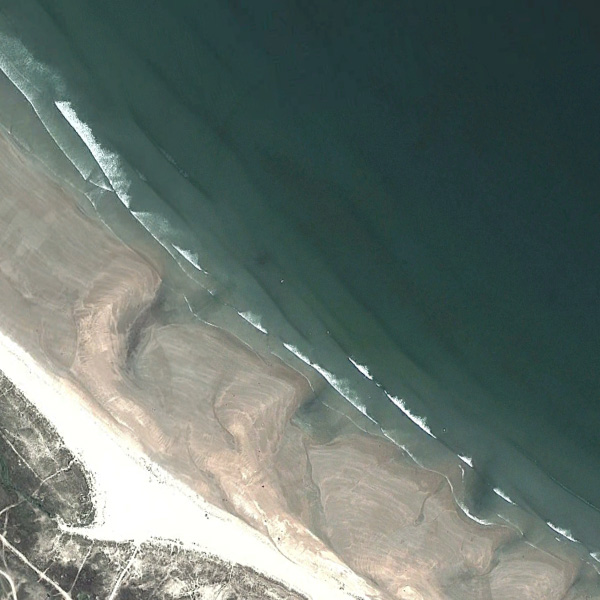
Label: Beach